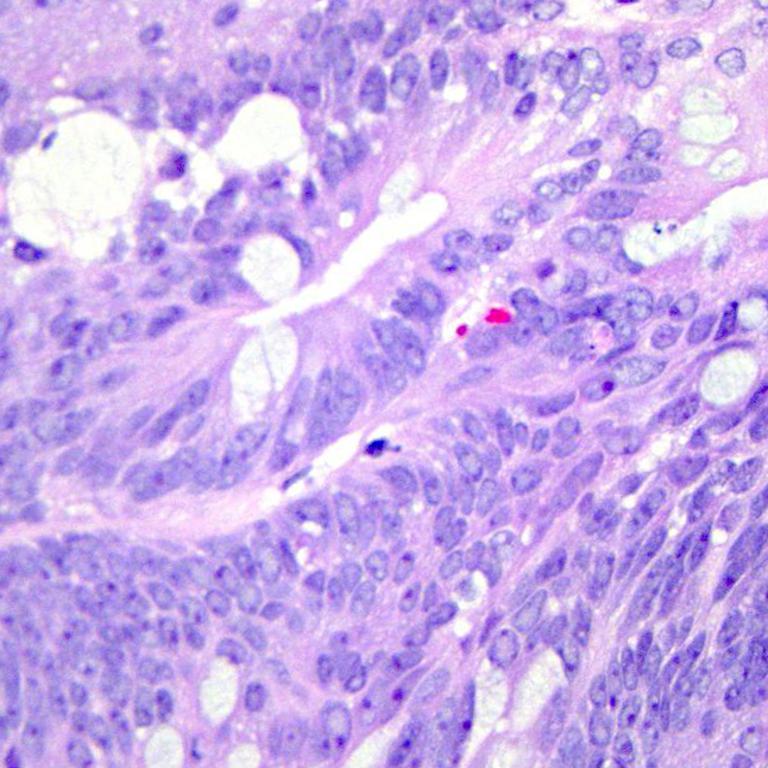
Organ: colon
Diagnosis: adenocarcinomas